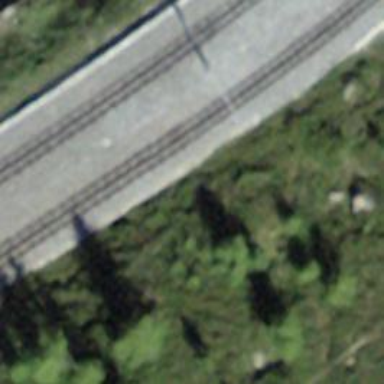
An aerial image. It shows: Narrow-gauge railway with electrified contact line.